在平面直角坐标系中，已知矩形 \(ABCD\) 的 \(|AB|=2\)，\(|AD|=1\)，\(AB\)、\(AD\) 边分别在 \(x\) 轴、\(y\) 轴的正半轴上，\(A\) 点与坐标原点重合，如下图所示将矩形折叠，使 \(A\) 点落在线段 \(DC\) 上.

(1) 若折痕所在直线的斜率为 \(k\)，求折痕所在直线的方程 (用斜率 \(k\) 表示)；\\
(2) 若折痕和线段 \(AB\) 相交，求折痕的长的取值范围.

\vspace{0.3em}
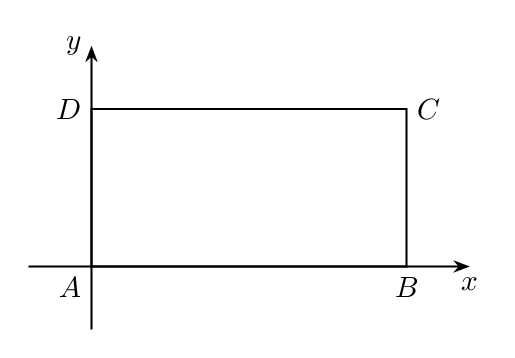
【解答】

\noindent \textbf{【详解】}

\textbf{(1)} \textcircled{1}当 \(k=0\) 时，此时 \(A\) 点和 \(D\) 点重合，折痕所在的直线方程 \(y = \frac{1}{2}\);

\textcircled{2}当 \(k \neq 0\) 时，将矩形折叠后 \(A\) 点落在线段 \(CD\) 上的点为 \(G(a,1)(0 \leq a \leq 2)\)，
所以 \(A\) 与 \(G\) 关于折痕所在的直线对称，有 \(k_{AG} \cdot k = -1\)，即 \(\frac{1}{a} \cdot k = -1\)，则 \(a = -k\).
故 \(G\) 点坐标为 \((-k,1)(-2 \leq k < 0)\).

从而折痕所在的直线 \(AG\) 的交点坐标 (即线段 \(AG\) 的中点) 为 \(M\left(-\frac{k}{2},\frac{1}{2}\right)\).

所以折痕所在的直线方程 \(y - \frac{1}{2} = k\left(x + \frac{k}{2}\right)\)，即 \(y = kx + \frac{k^2 + 1}{2}(-2 \leq k < 0)\).

综上：由\textcircled{1}\textcircled{2}可得折痕所在的直线方程为 \(y = kx + \frac{k^2 + 1}{2}(-2 \leq k \leq 0)\).

\textbf{(2)} 由 (1) 可知 \(k \neq 0\)，对于 \(y = kx + \frac{k^2 + 1}{2}(-2 \leq k < 0)\)，
令 \(y=1\)，可得 \(x = \frac{1 - k^2}{2k}\)，令 \(y=0\) 可得 \(x = -\frac{k^2 + 1}{2k}\).

依题意可得
\(
\begin{cases}
0 \leq \frac{1 - k^2}{2k} \leq 2 \\
0 \leq -\frac{k^2 + 1}{2k} \leq 2 \\
-2 \leq k < 0
\end{cases}
\)
，解得 \(-2 \leq k \leq -1\).

如下图，折痕所在的直线与线段 \(CD\)、\(AB\) 的交点坐标为 \(N\left(\frac{1 - k^2}{2k},1\right)\)，\(P\left(-\frac{k^2 + 1}{2k},0\right)\).

所以 \(|PN|^2 = \left(\frac{1}{k}\right)^2 + 1\)，因为 \(-2 \leq k \leq -1\)，所以 \(-1 \leq \frac{1}{k} \leq -\frac{1}{2}\)，

所以 \(\frac{5}{4} \leq \left(\frac{1}{k}\right)^2 + 1 \leq 2\)，所以 \(|PN| \in \left[\frac{\sqrt{5}}{2},\sqrt{2}\right]\)，

所以折痕的长的取值范围 \(\left[\frac{\sqrt{5}}{2},\sqrt{2}\right]\).
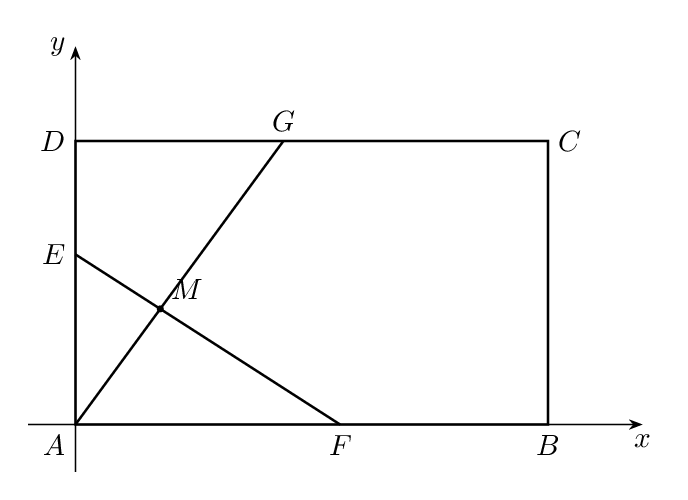
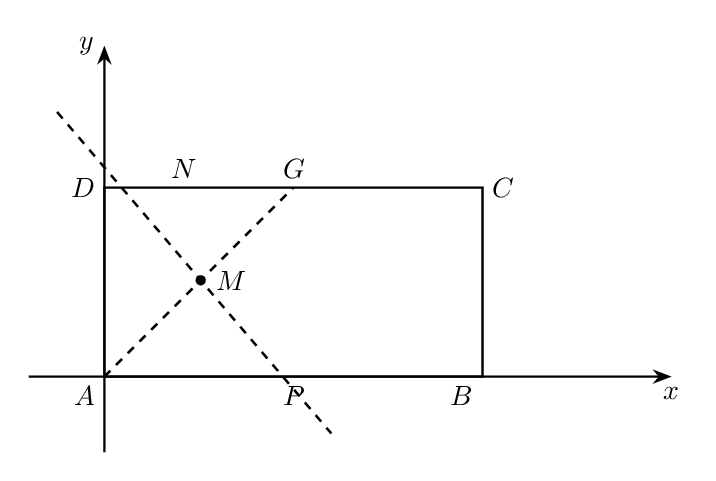